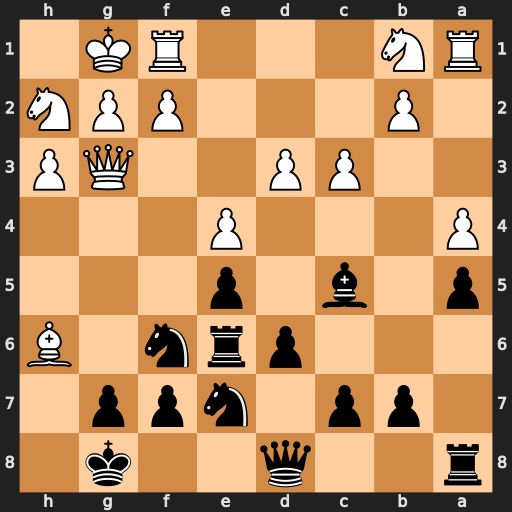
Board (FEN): r2q2k1/1pp1npp1/3prn1B/p1b1p3/P3P3/2PP2QP/1P3PPN/RN3RK1
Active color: b
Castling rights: -
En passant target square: -
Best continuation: Nh5 Qg5 Rxh6